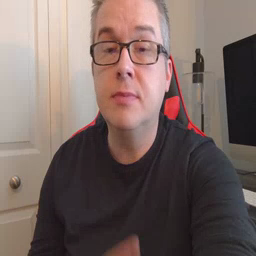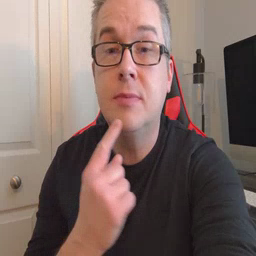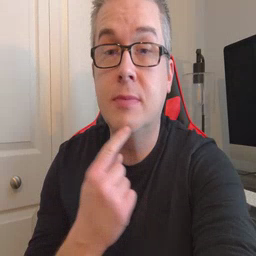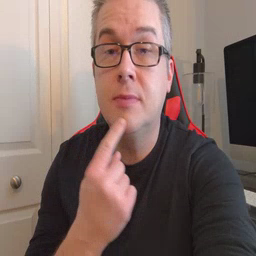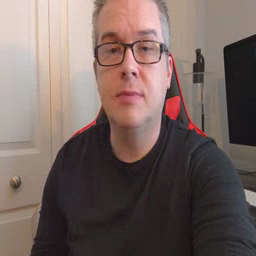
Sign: chin